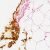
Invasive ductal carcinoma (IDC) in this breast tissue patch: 0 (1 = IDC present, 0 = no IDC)